Field crop: maize
Growth stage: 2
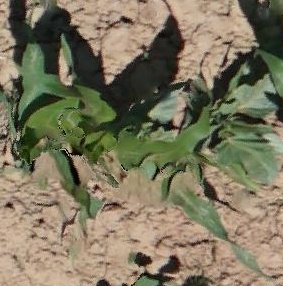
Species: maize